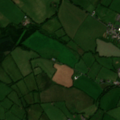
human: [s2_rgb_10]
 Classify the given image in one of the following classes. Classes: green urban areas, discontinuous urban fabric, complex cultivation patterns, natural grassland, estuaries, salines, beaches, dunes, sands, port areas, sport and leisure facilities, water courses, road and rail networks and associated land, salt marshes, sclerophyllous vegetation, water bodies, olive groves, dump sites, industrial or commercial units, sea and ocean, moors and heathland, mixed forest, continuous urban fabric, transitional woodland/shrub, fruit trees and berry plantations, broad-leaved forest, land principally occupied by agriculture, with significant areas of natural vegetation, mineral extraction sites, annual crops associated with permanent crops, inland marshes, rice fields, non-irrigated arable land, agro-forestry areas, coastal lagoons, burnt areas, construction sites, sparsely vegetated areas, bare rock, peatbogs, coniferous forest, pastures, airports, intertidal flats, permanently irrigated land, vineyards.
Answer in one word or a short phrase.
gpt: pastures, land principally occupied by agriculture, with significant areas of natural vegetation